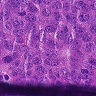
Metastatic tissue present: yes